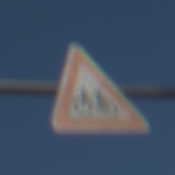
Verkehrszeichen: RadverkehrRechts
Umgebung: Outdoor, Nature
Tageszeit: MorningAfternoon
Wetter: PartlyCloudy
Licht: Natural
Jahreszeit: NotSpecified
Kontrast: HighContrast